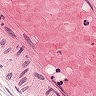
Metastatic tissue present: no